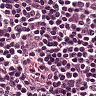
Metastatic tissue present: no